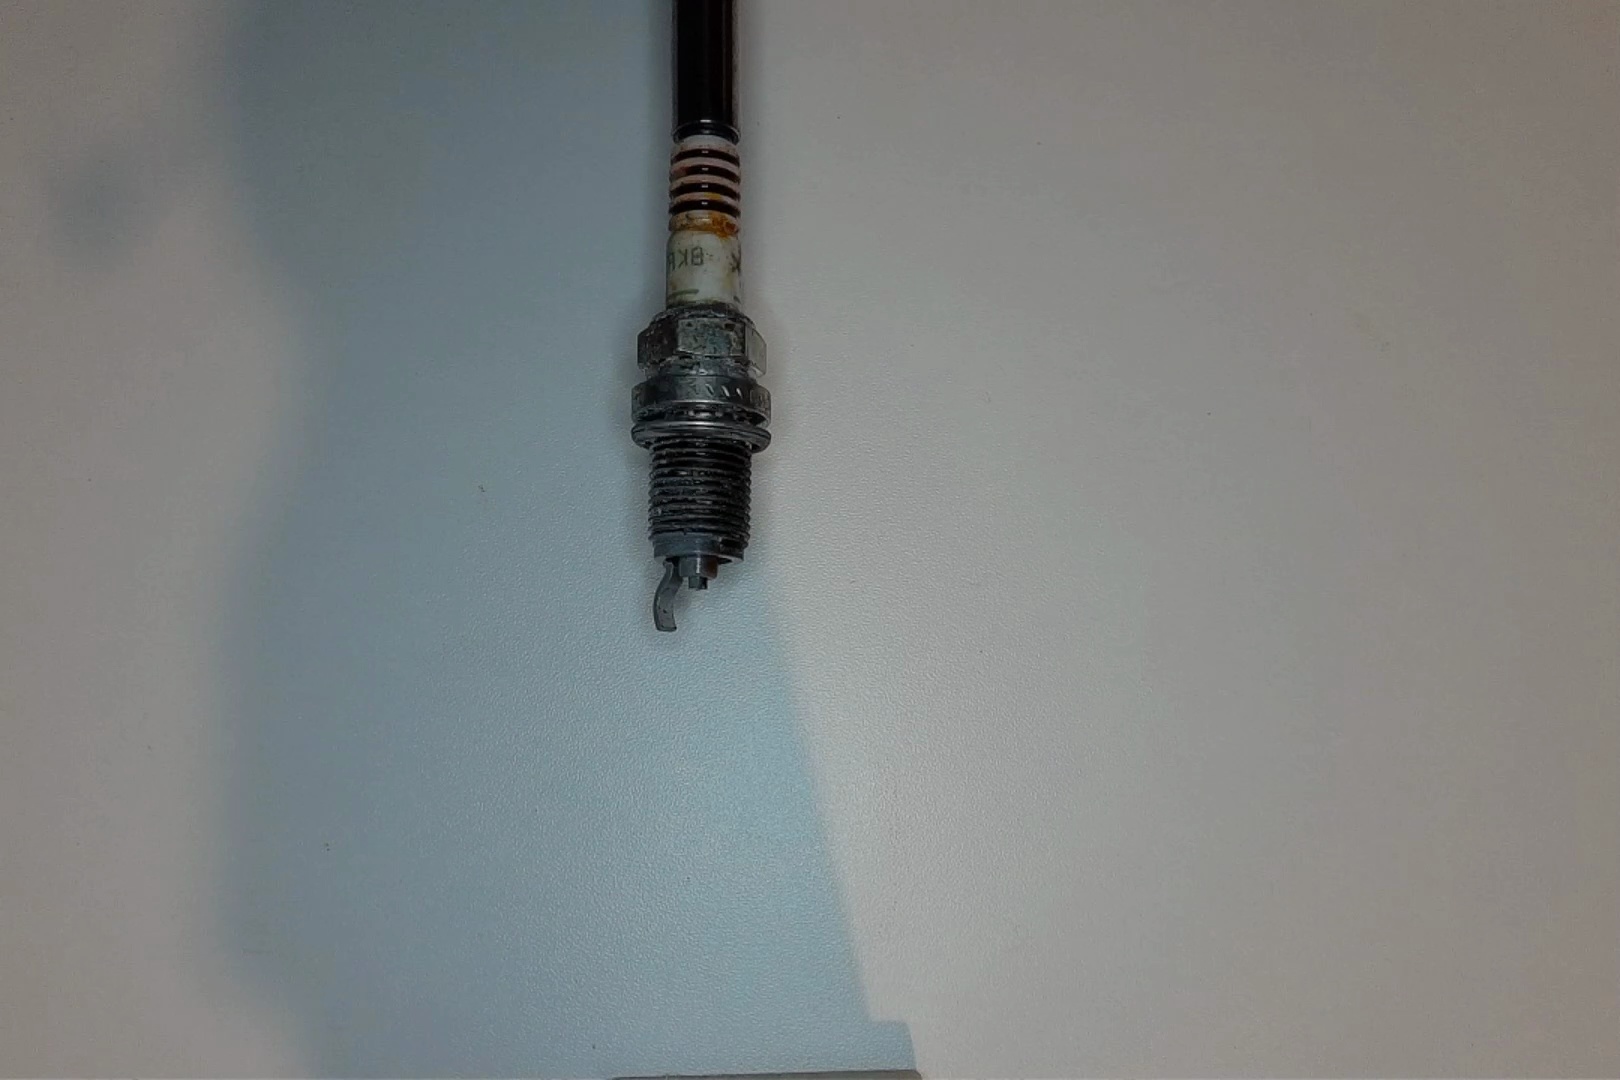
Label: anomaly